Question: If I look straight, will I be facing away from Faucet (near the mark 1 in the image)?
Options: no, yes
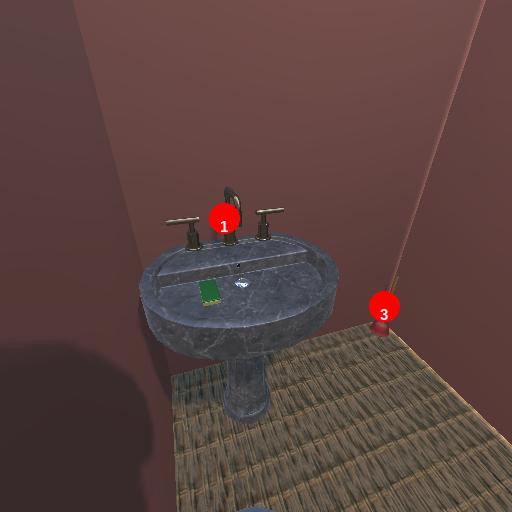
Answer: no